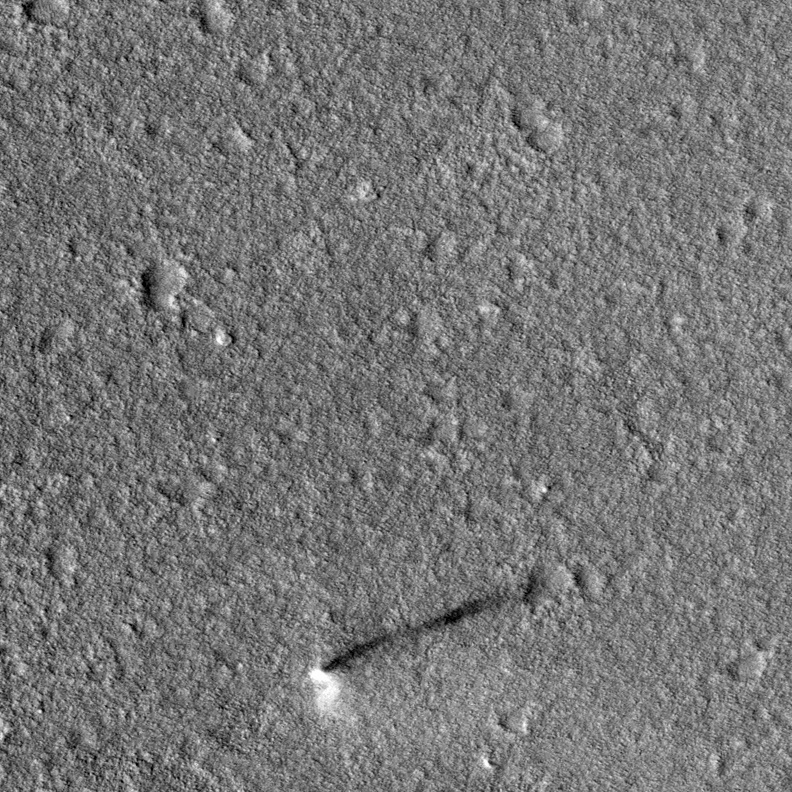
Label: dustdevil